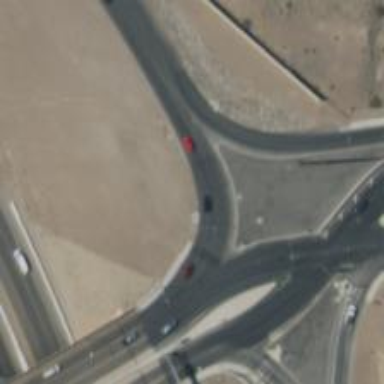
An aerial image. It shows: Asphalt surface motorway link with diverging diamond interchange.